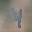
Label: 4